Aerial crown-view tile of a tropical tree (Barro Colorado Island, Panama), acquired 20241216:
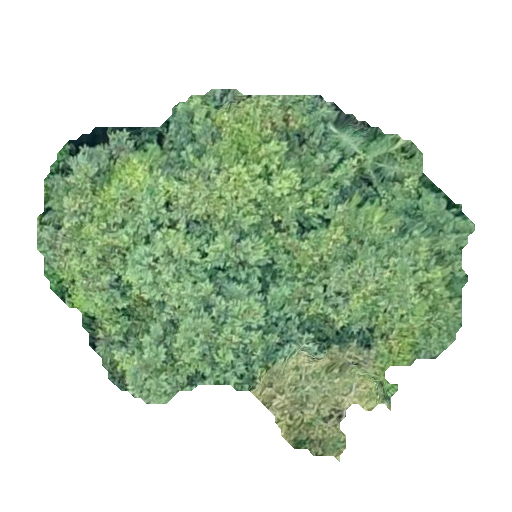
Species: Guazuma ulmifolia
GBIF accepted scientific name: Guazuma ulmifolia
Crown area: 157.92 m²